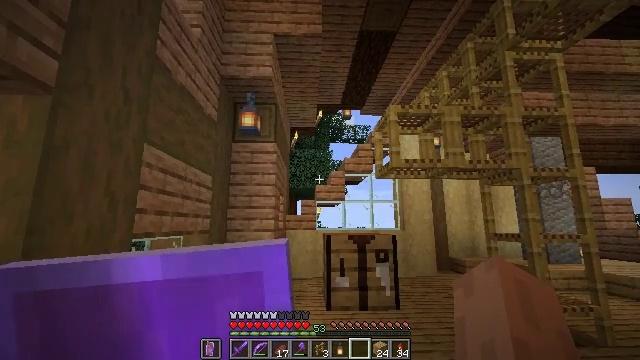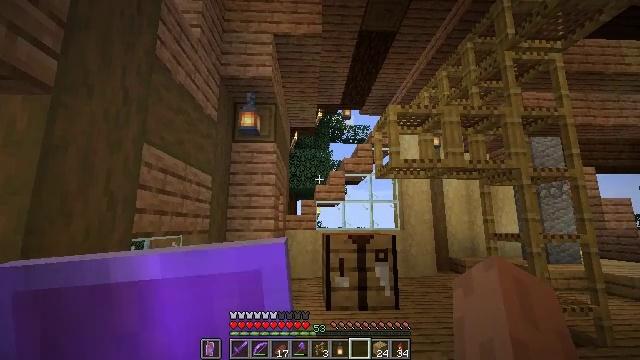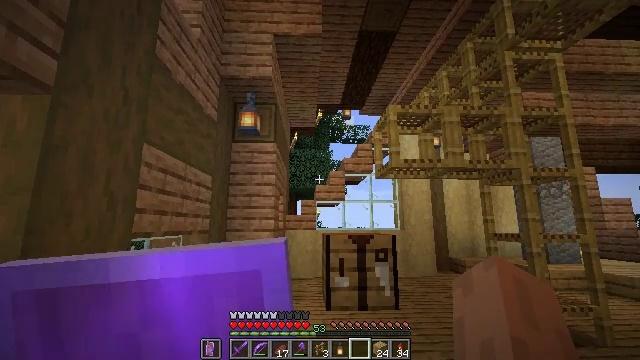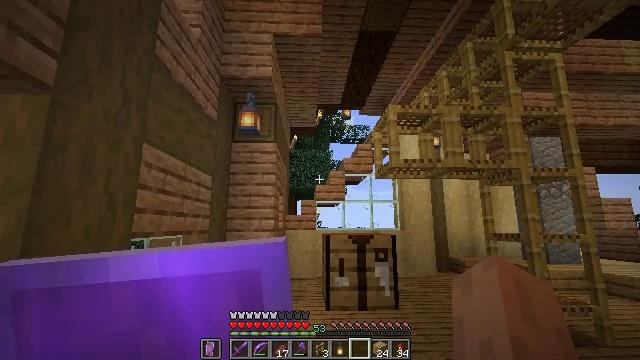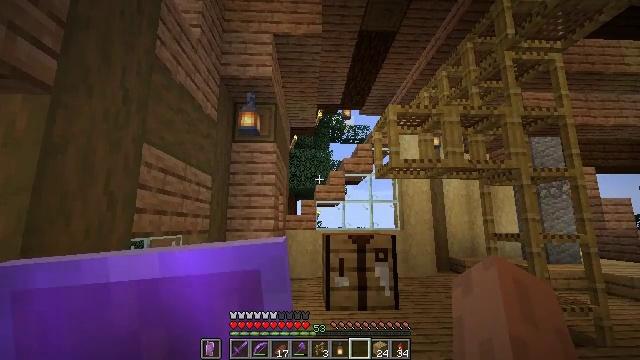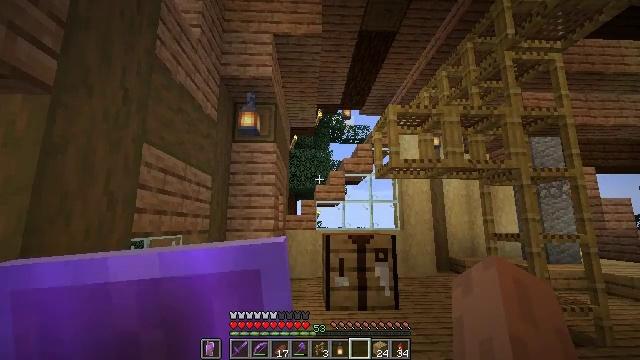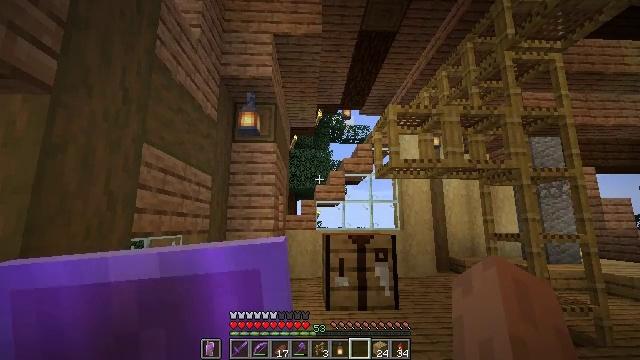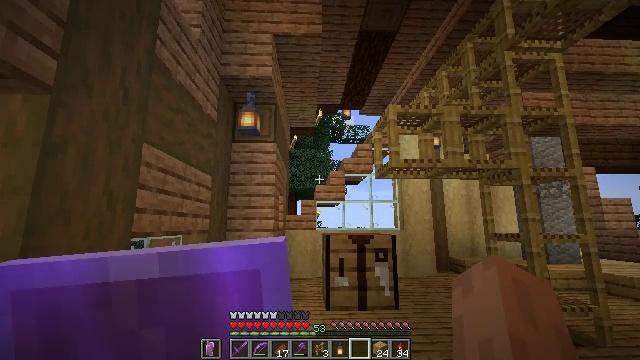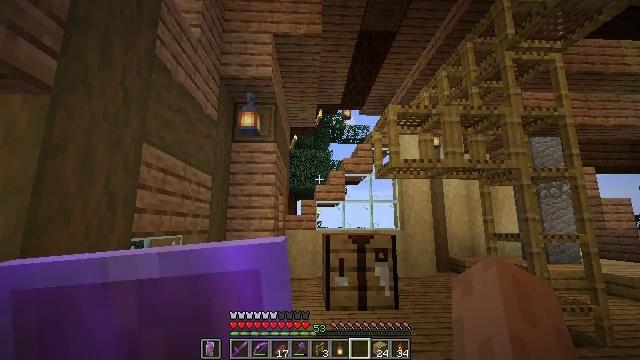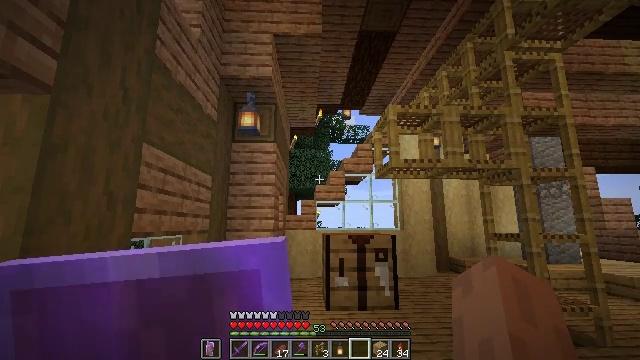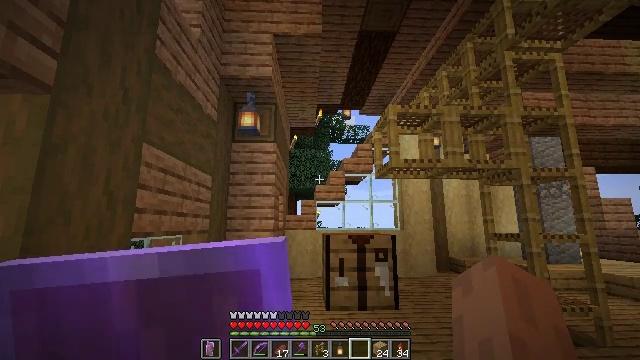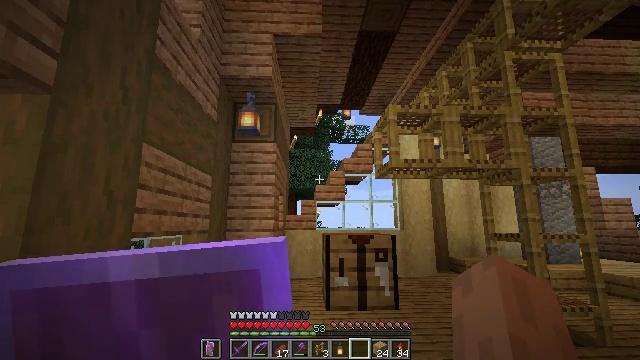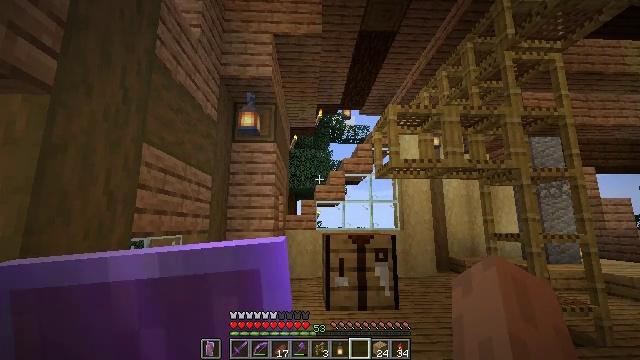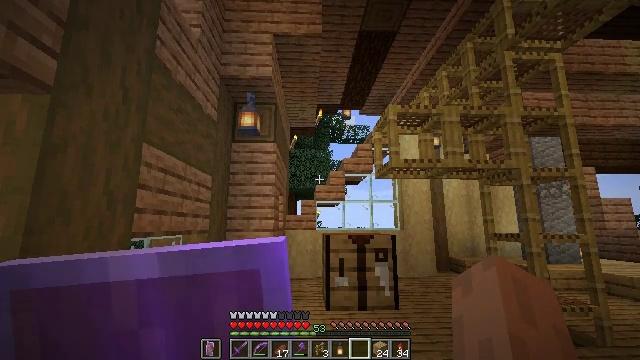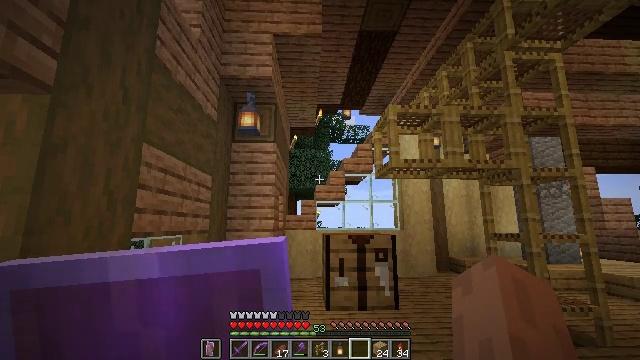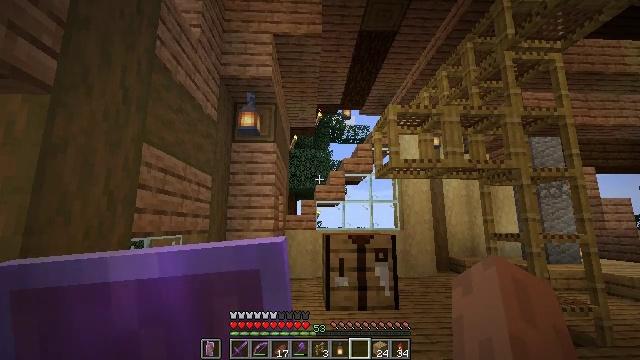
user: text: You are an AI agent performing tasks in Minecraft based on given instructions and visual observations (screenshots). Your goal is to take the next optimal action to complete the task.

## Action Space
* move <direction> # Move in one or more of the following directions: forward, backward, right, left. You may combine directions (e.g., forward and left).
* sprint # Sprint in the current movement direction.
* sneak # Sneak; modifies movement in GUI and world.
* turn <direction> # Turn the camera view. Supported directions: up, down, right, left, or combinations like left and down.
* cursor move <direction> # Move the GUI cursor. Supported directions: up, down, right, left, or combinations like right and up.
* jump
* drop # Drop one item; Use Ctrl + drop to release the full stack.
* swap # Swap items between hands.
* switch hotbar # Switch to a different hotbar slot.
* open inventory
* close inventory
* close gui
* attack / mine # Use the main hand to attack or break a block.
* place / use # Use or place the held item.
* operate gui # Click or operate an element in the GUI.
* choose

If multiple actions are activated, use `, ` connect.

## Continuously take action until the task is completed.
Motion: motion action
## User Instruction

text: Gather the jungle stairs to use elsewhere.
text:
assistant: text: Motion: no_op
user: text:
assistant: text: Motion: no_op
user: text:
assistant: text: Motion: no_op
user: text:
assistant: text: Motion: no_op
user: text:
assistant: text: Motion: no_op
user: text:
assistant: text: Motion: no_op
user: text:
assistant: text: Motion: no_op
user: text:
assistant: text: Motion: no_op
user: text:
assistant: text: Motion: no_op
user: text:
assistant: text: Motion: no_op
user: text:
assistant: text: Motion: no_op
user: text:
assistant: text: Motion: no_op
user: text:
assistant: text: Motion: no_op
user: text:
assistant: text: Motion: no_op
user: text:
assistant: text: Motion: no_op
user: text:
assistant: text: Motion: no_op
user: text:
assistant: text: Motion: no_op
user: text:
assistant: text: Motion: no_op
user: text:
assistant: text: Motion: no_op
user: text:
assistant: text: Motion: no_op
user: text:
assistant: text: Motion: no_op
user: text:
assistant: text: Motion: no_op
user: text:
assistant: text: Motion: no_op
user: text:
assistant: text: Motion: no_op
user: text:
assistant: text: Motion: no_op
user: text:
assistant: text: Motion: no_op
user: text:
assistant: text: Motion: no_op
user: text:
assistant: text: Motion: no_op
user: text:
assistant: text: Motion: no_op
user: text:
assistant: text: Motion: no_op